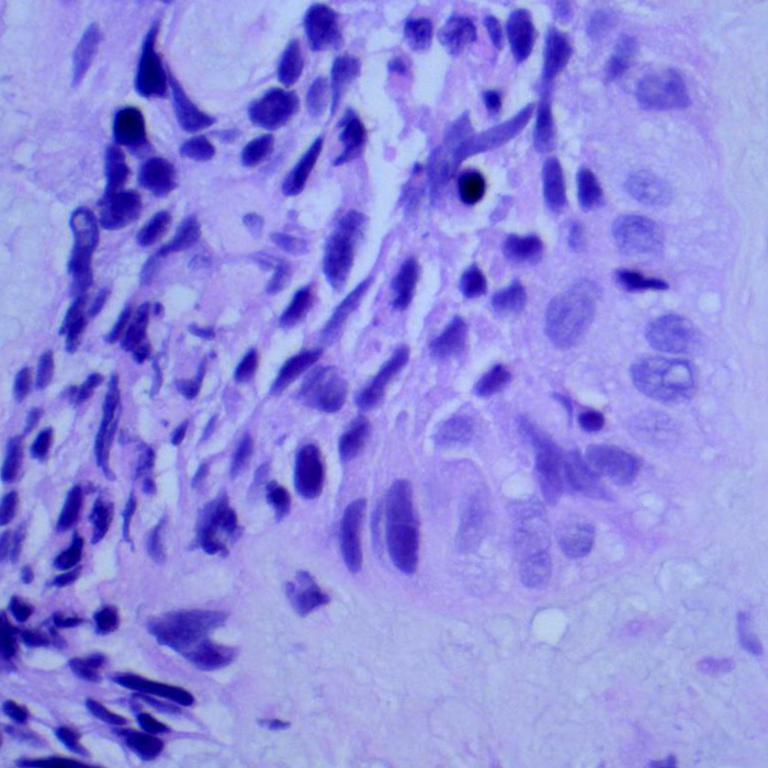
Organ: lung
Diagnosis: squamous carcinomas